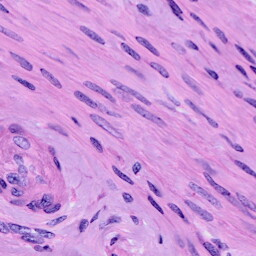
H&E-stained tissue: Cervix